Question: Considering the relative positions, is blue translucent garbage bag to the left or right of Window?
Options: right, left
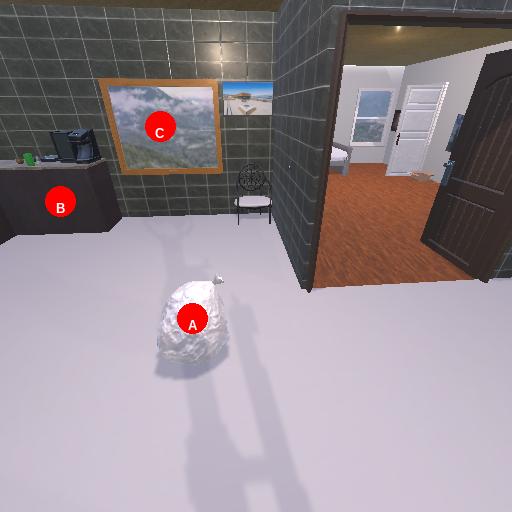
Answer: right